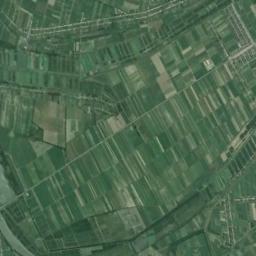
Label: rectangular_farmland